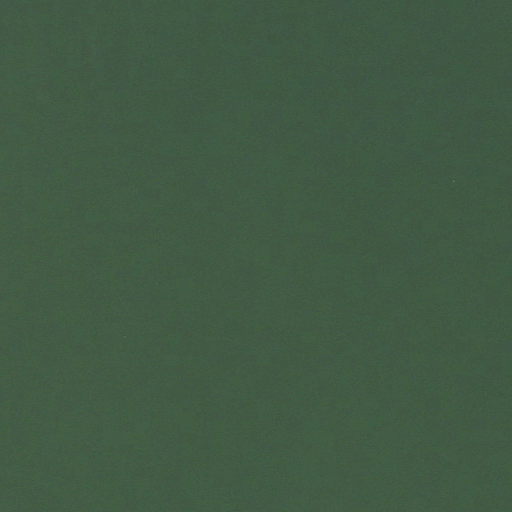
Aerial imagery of island in South Dakota named Cedar Creek Island (historical) containing only open water